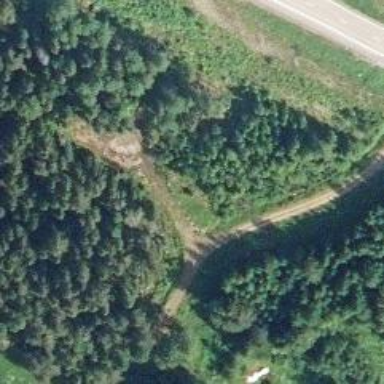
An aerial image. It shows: Track road.